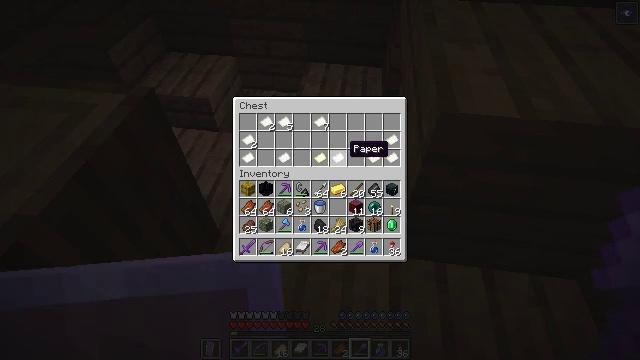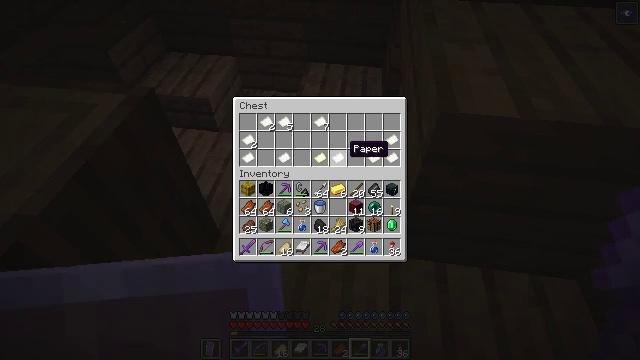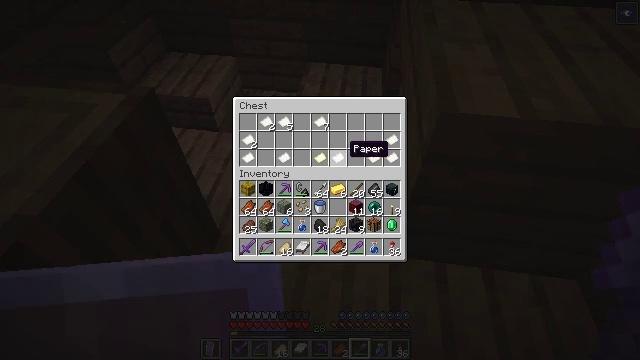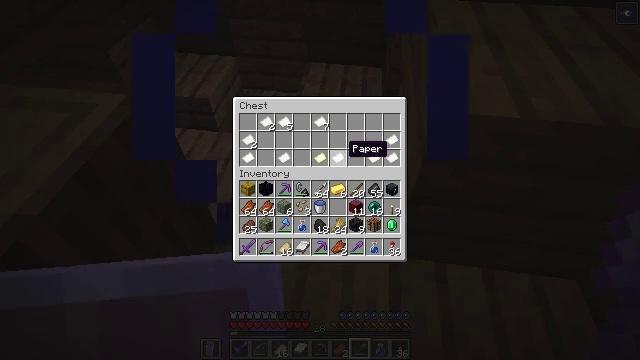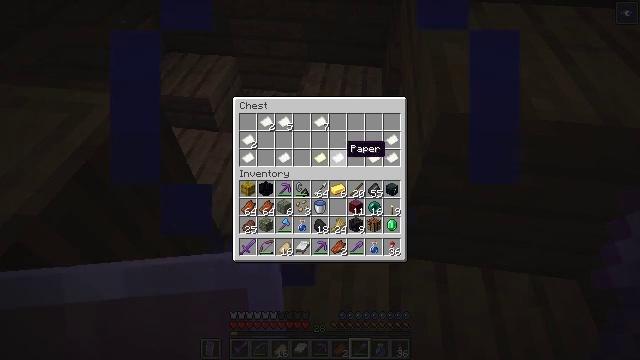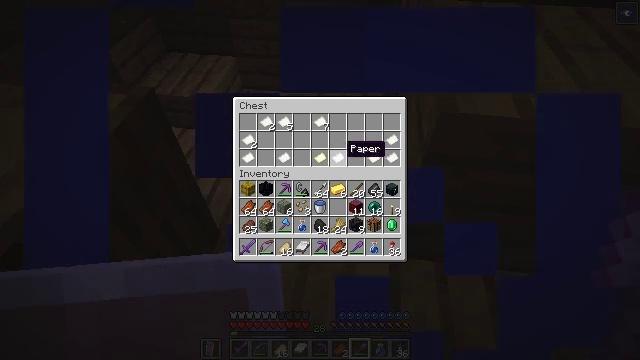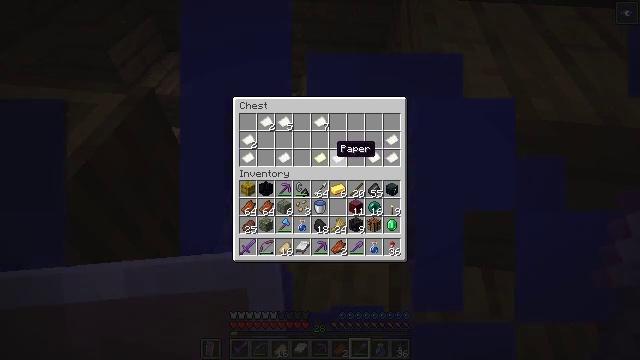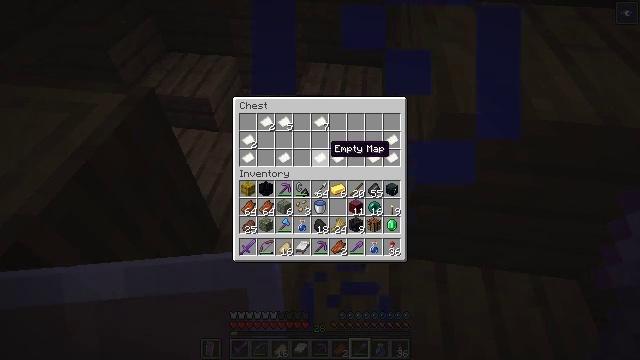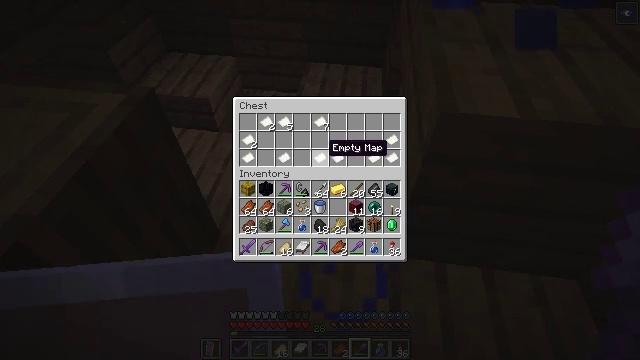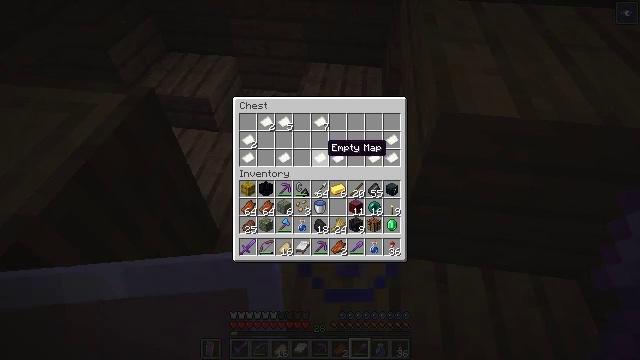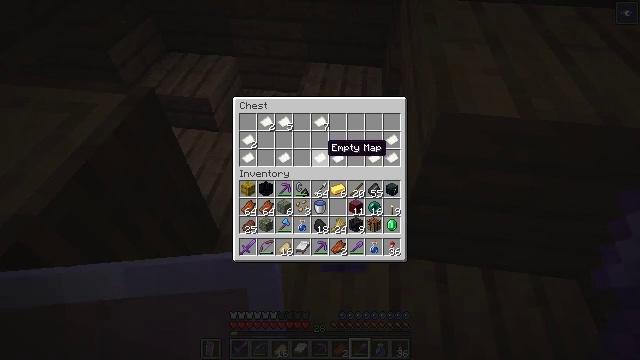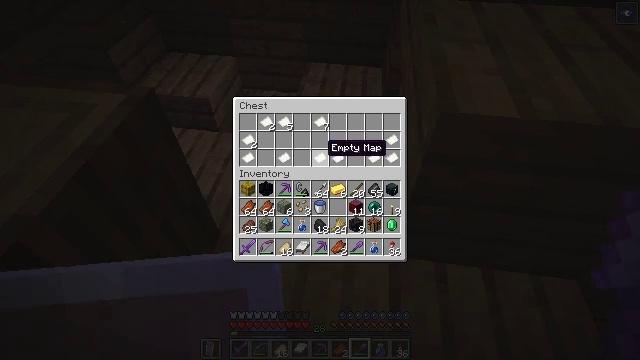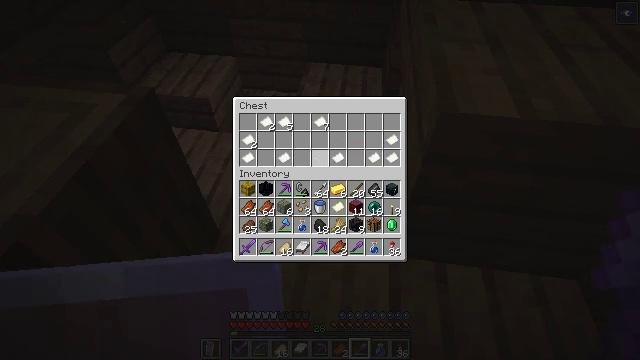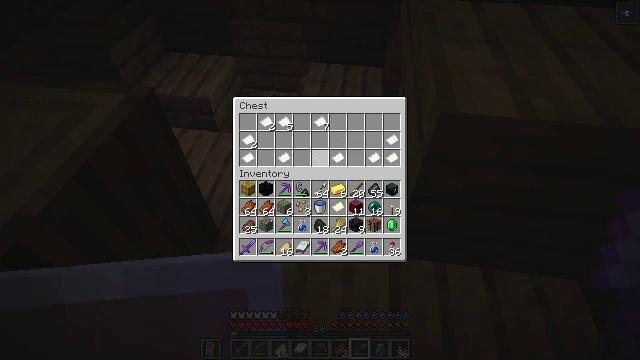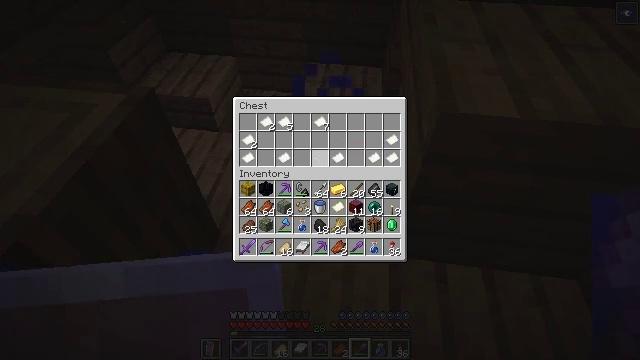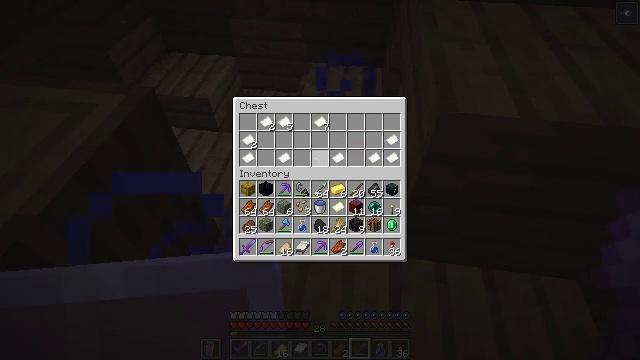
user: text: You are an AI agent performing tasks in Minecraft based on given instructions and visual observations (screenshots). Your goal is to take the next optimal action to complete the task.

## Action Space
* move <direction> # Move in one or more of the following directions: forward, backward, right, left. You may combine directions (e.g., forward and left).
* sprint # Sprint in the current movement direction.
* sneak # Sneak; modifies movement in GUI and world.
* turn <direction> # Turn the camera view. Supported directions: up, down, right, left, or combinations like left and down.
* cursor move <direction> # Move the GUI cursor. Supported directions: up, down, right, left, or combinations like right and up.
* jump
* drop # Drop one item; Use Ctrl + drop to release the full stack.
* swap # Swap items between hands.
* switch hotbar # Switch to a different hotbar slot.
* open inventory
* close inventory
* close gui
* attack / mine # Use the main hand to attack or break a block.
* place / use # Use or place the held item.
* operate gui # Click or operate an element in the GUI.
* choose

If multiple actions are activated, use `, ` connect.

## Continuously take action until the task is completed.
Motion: motion action
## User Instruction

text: Collect gravel for your inventory.
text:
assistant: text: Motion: no_op
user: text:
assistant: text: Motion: no_op
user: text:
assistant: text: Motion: no_op
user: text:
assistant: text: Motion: no_op
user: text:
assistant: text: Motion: no_op
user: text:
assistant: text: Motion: turn left
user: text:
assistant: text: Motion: no_op
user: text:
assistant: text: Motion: sneak
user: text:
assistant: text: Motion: sneak
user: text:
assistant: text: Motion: sneak
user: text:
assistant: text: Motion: sneak
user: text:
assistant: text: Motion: sneak, attack / mine
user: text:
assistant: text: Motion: sneak, attack / mine
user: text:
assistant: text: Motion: sneak
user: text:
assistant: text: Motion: sneak
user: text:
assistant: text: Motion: no_op
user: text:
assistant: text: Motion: no_op
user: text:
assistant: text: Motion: no_op
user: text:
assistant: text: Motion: no_op
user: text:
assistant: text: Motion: no_op
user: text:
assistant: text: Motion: no_op
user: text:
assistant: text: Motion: no_op
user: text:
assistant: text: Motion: no_op
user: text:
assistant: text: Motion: turn left and up
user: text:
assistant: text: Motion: turn left and up
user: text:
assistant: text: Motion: turn left and up
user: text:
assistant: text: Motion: turn left and up
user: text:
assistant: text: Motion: turn left and up
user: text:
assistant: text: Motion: turn left and up
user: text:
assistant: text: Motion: turn left and down